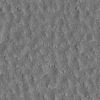
Atmospheric dust classification: not_dusty